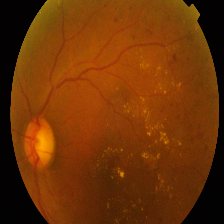
Diabetic retinopathy grade: Proliferative DR